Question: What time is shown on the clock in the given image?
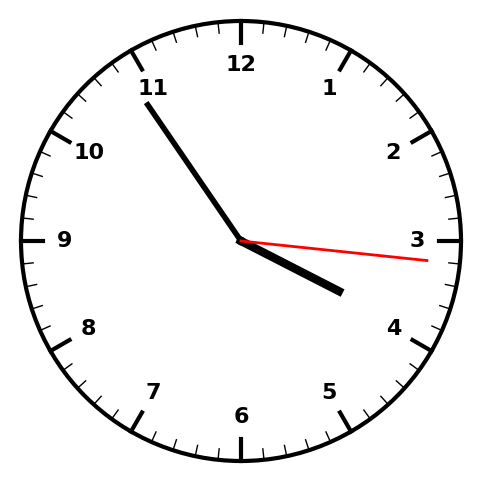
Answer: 03:54:16